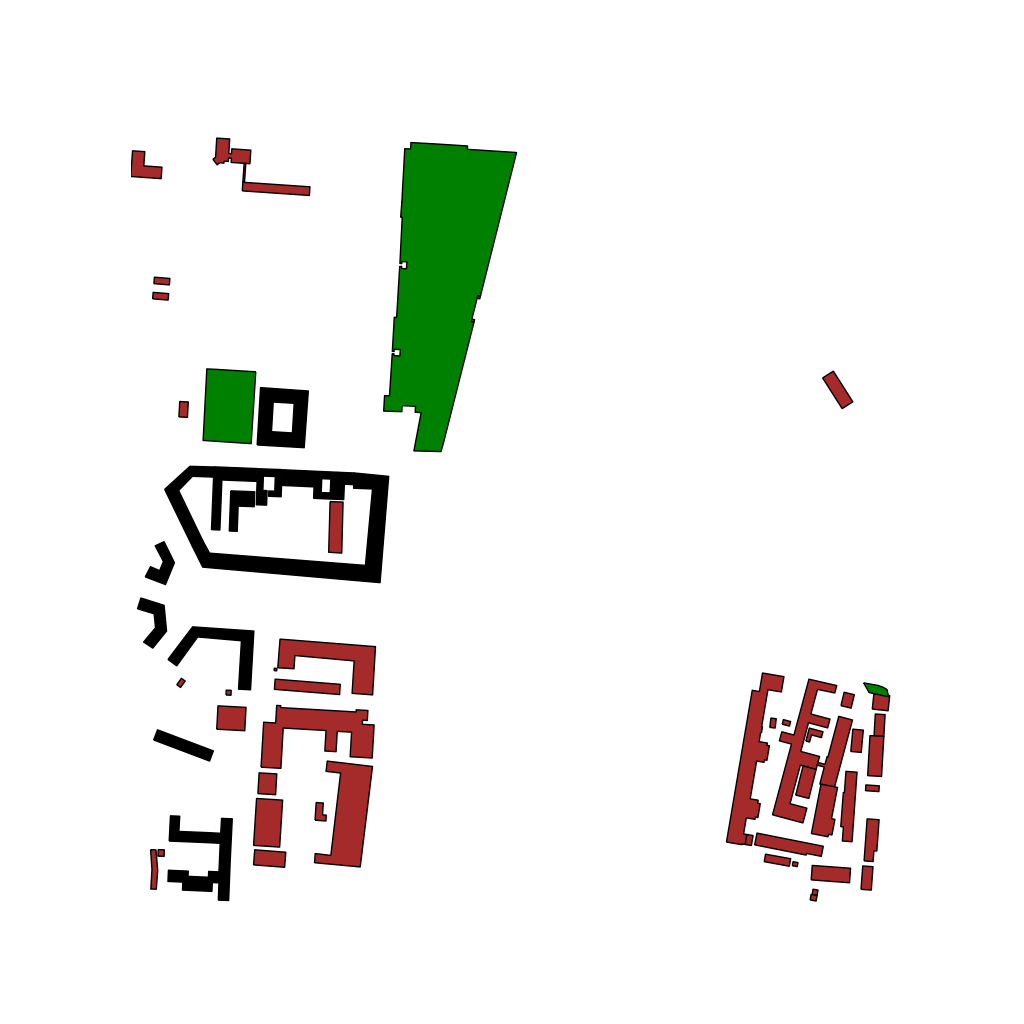
Tags: overhead vector_map, business, industrial, recreation, residential, special, historical, modern, soviet, individual_rise, low_rise, medium_rise, density_1, Building, Facility, Park, 1.0 km²